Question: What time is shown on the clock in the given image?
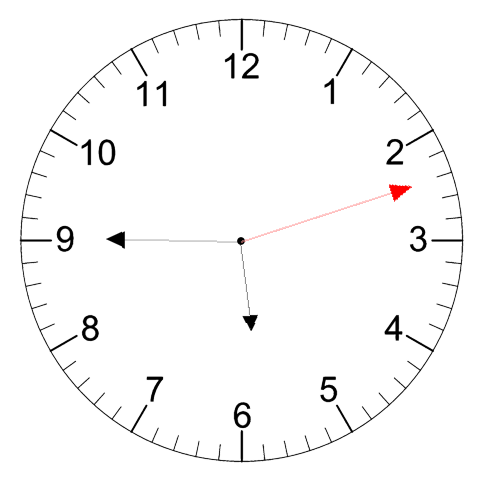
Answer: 05:45:12